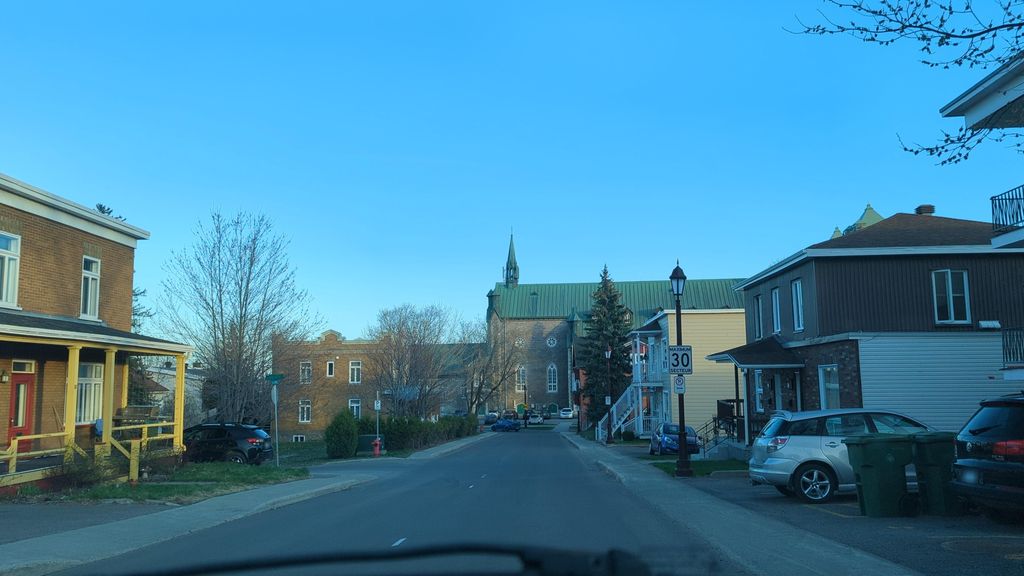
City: quebec_city